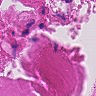
Metastatic tissue present: no